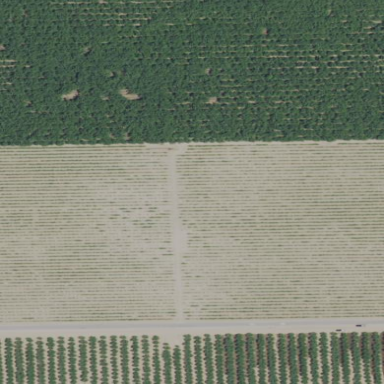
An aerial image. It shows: Vineyard where grapes are grown.